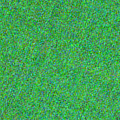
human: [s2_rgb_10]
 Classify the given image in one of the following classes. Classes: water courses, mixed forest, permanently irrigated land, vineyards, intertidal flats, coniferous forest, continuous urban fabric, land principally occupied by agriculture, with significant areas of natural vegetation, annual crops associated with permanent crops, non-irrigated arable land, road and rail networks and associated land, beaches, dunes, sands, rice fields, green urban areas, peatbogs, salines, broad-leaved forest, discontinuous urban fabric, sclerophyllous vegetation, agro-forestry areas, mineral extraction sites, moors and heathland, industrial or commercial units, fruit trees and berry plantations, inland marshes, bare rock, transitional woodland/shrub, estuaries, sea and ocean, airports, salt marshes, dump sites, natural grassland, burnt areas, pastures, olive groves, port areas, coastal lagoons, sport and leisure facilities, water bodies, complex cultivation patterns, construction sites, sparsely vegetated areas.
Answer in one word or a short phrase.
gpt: sea and ocean